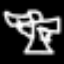
Label: angel